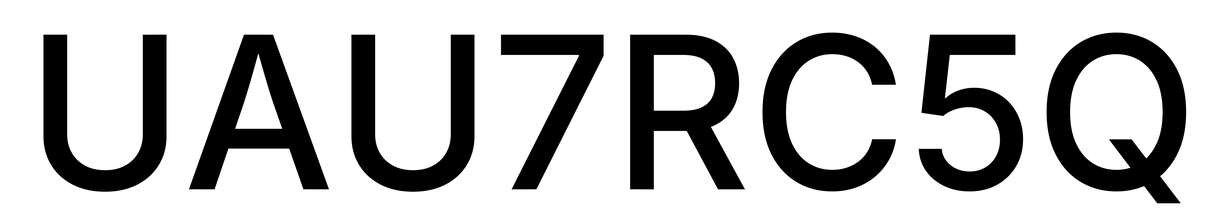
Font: Inter_Medium